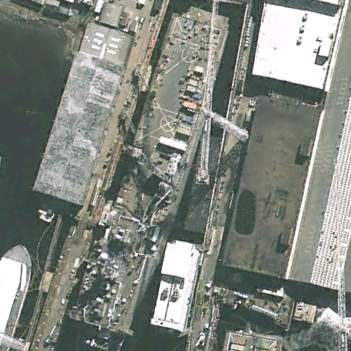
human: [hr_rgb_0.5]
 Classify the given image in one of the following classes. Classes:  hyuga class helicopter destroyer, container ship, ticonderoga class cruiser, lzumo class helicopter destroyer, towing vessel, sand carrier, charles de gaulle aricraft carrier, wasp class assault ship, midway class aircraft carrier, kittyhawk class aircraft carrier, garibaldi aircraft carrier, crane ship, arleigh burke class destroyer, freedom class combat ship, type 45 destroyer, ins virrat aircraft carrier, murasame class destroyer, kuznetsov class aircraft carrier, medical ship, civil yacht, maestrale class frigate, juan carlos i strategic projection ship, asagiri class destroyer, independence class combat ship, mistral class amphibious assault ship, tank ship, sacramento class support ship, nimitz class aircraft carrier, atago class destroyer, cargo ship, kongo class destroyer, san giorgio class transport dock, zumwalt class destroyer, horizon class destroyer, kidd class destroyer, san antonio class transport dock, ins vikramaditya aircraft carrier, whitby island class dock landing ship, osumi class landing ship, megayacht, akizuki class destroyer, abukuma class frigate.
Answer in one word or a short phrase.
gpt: Whitby Island class dock landing ship